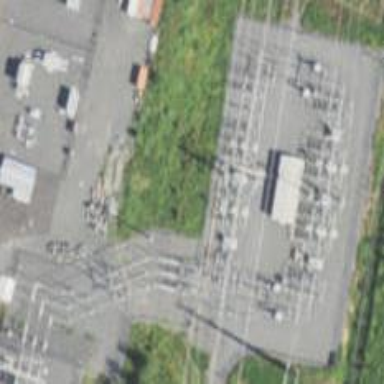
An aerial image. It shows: Power substation surrounded by fence.